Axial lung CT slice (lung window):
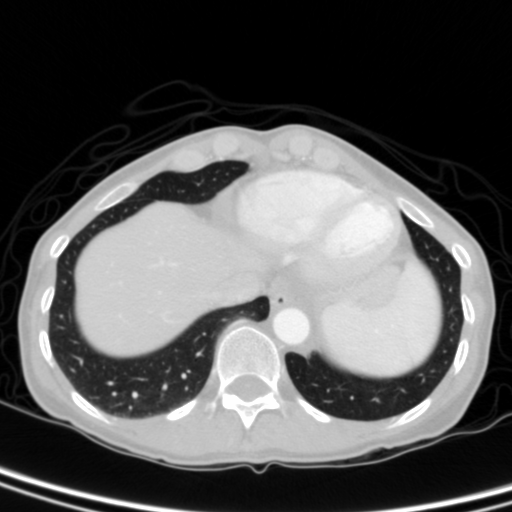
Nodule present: no